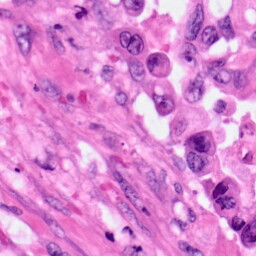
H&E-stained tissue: Pancreatic